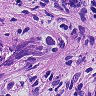
Metastatic tissue present: yes